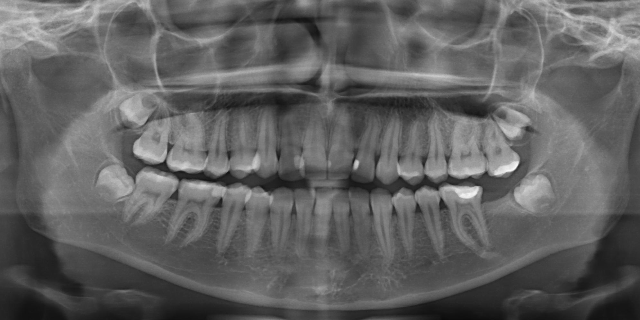
adult